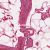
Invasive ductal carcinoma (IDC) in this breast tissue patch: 0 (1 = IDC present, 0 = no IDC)